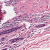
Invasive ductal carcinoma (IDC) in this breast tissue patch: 0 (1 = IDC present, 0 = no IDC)